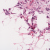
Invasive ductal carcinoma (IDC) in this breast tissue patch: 1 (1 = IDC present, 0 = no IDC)